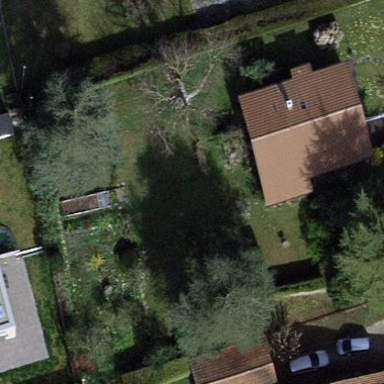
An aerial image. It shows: Garden enclosed by fence.